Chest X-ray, PA view. Patient: 34 years old, sex M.
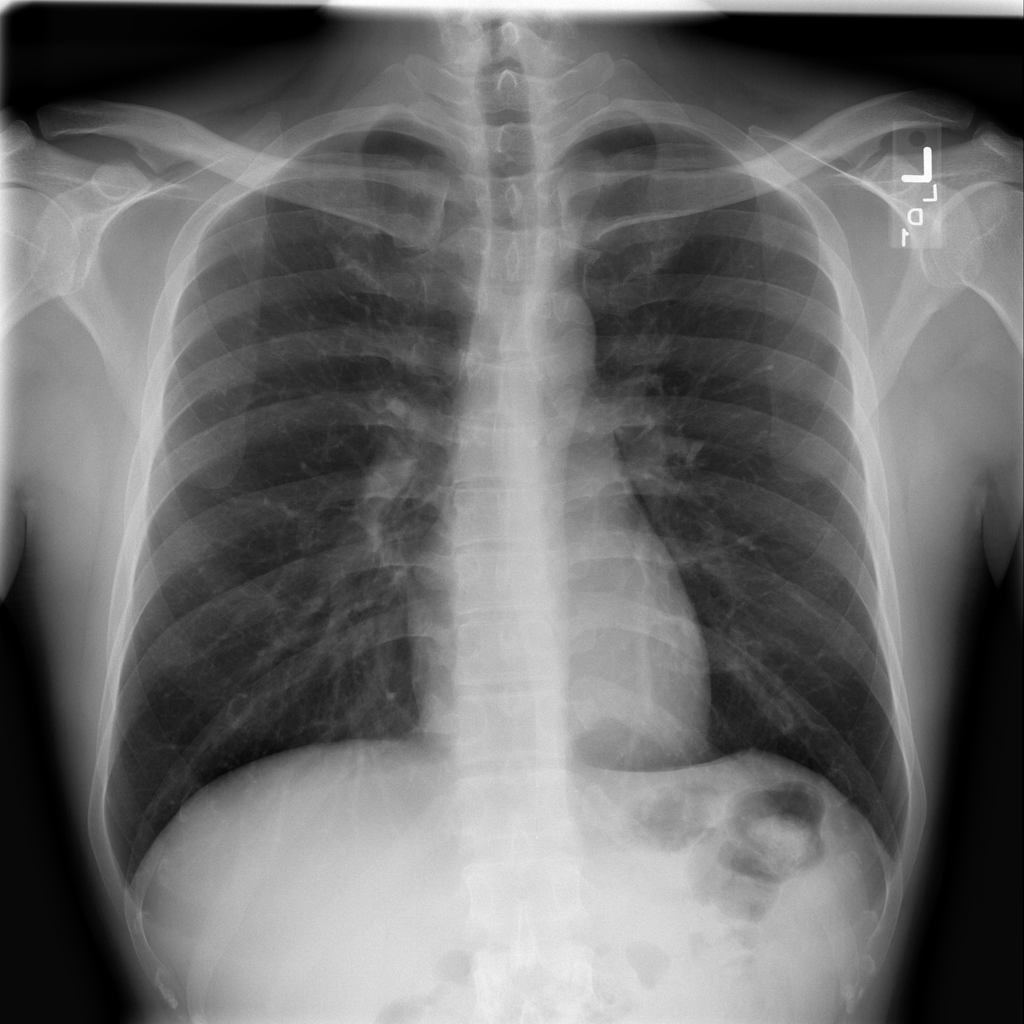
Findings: No Finding